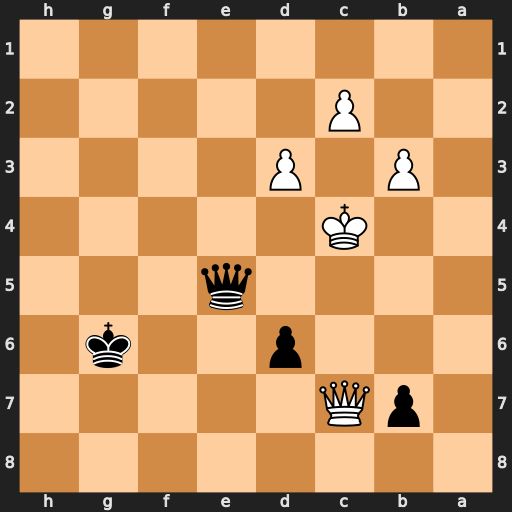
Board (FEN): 8/1pQ5/3p2k1/4q3/2K5/1P1P4/2P5/8
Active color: b
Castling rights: -
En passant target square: -
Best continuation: d5+ Kb4 Qxc7